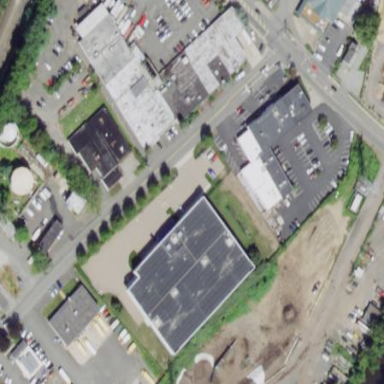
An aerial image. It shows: Storage rental shop located in building.